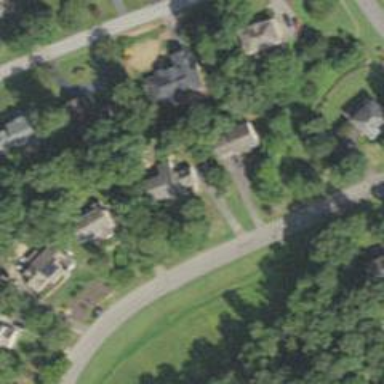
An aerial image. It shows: Driveway leading to service road.